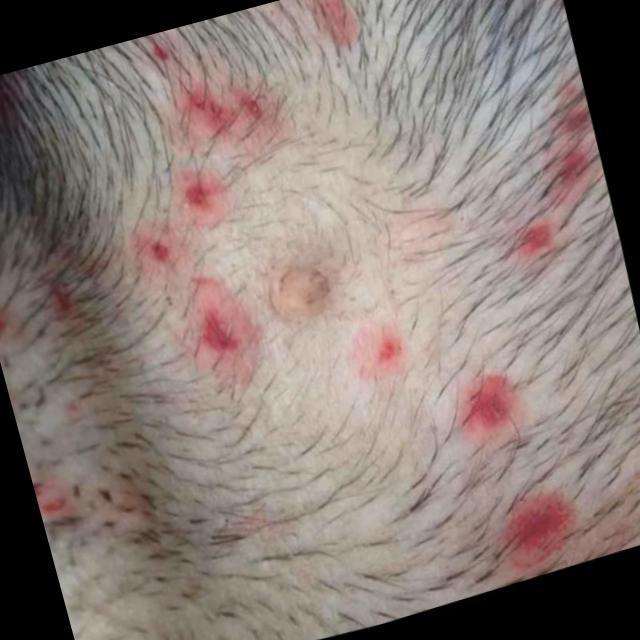
Canine ringworm (Dermatophytosis) — fungal infection caused by Microsporum or Trichophyton. Presents with circular alopecia, scaling, crusting, and broken hairs.